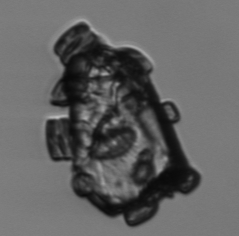
Label: Delphineis